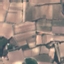
Label: PermanentCrop